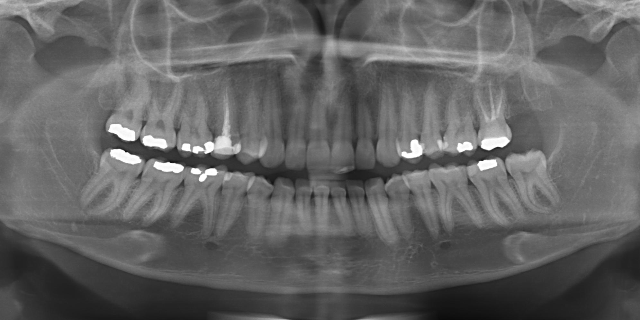
adult